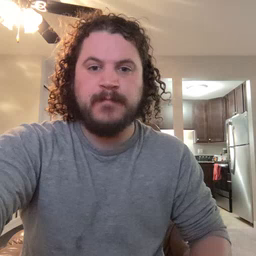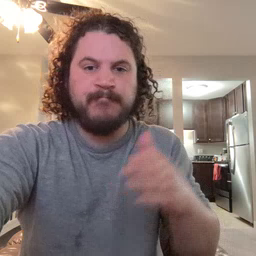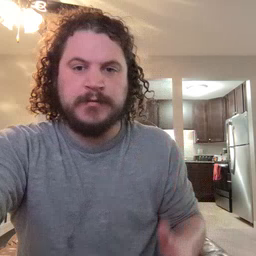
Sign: beside